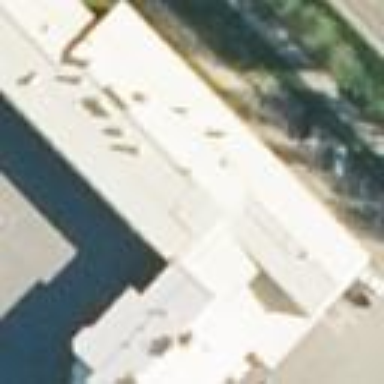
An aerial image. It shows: Part of building.